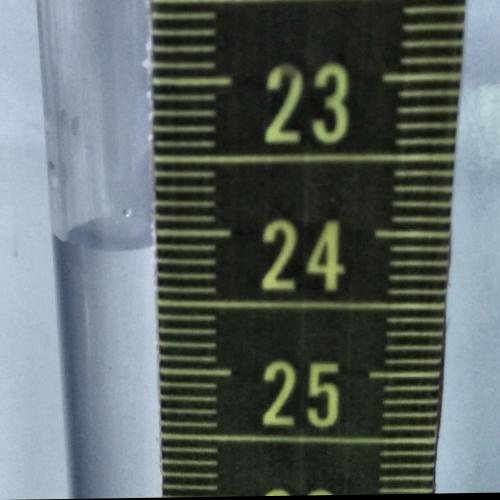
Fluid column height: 24.1 cm